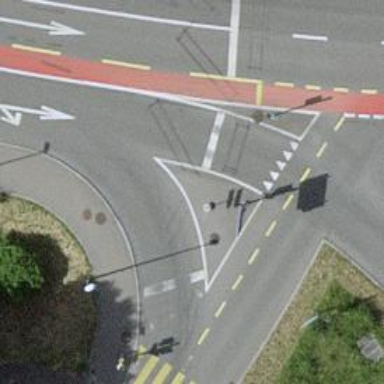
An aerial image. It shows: Road with traffic signals.